Question: So, I have 4 categories, 2 subcategories and two button as shown below.
<URL>

So, here is what I am trying to achieve.
There are two buttons and 4 category buttons, 2 sub category buttons.
By default, it will say 'Button 1' and 'Button 2'.
When 'cat_B' button is clicked (Image-A), the user will be directed to '.com/cat_B' page (Image-B). I want to show the 'cat_B' in the title of the 'button 1' as shown in the picture.
Each categories will have two sub-categories.
When 'sub_cat_B' is clicked, the user will be redirected to '.com/cat_b/sub_cat_b'. I would like the title of the 'button 2' to be 'sub_cat_B' when they are in that page.
How can I achieve this?
Thanks!
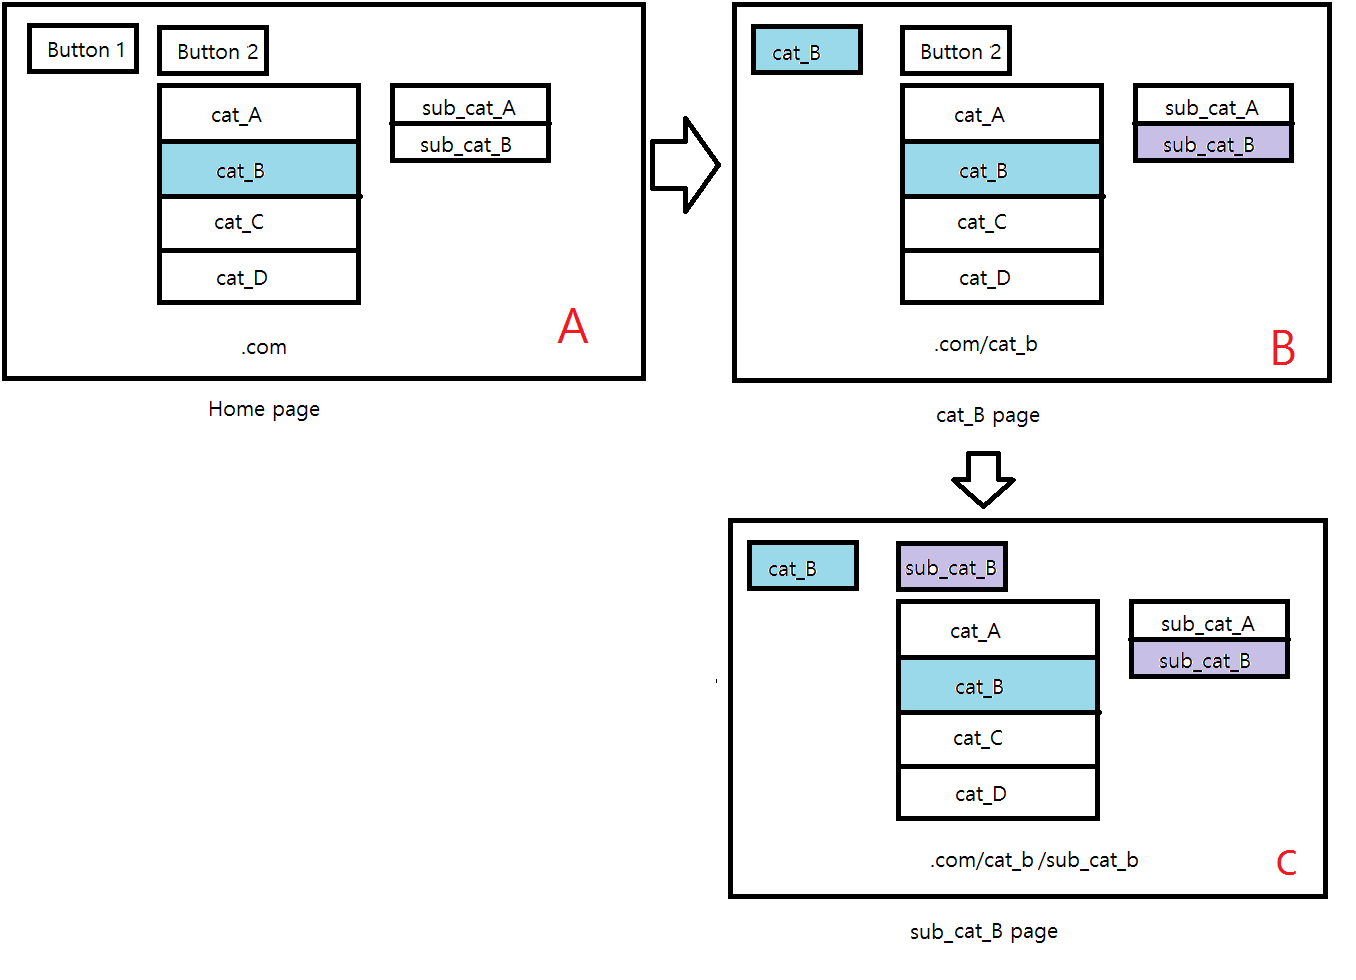
Answer: Personally I would build each page with seperate buttons already showing the host page URl, precisely as you describe, i presume there is a reason why not. if you do want to set a buttons text with jquery you could use:
'''
$("#cat_b").html('.com/cat_b');
'''
If reduced code is what youre after then assuming you are using buttons not inputs and have structured your button something like:
'''
<button id="cat_b" class="butt" onclick="location.href='.com/cat_b'">button</button>
'''
You could use @rkho's approach but grab the url directly from the buttons own onclick attribute, also triggering this by class should reduce the amount of code:
'''
$('.butt').click(function(){
var link=$(this).attr('onclick');
var buttonText = link.substr(link.lastIndexOf('/') + 1);
$("#cat_b").html(buttonText)
})
'''